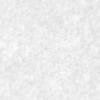
Label: no_change